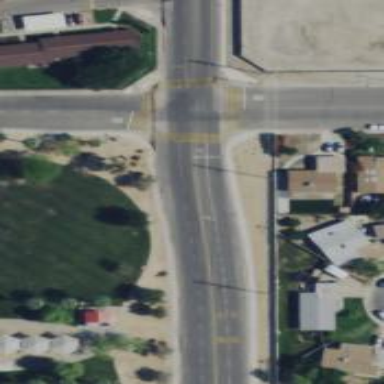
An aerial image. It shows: Uncontrolled road crossing.